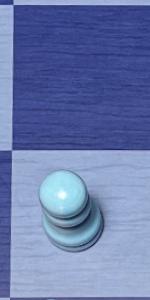
Label: Pawn_White